Brain MRI, t1w sequence, axial 2D slice.
Patient: age 34, sex M, weight 95 kg, height 1.95 m
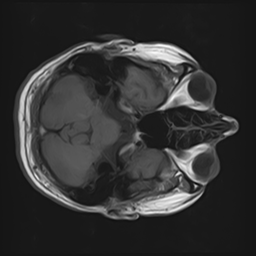